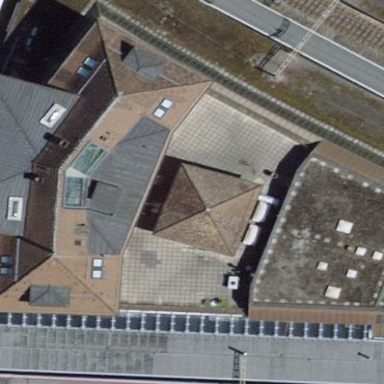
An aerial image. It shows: Train station building.